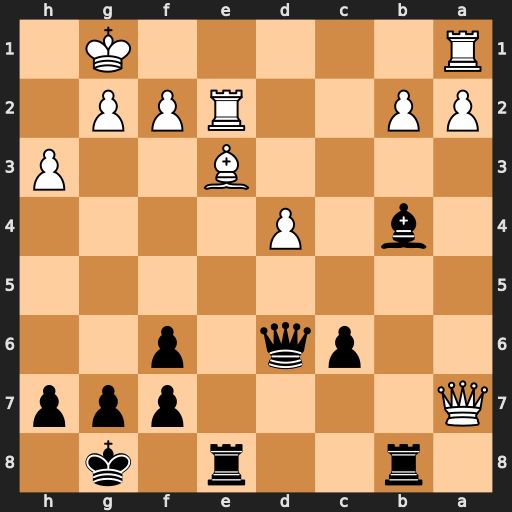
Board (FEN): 1r2r1k1/Q4ppp/2pq1p2/8/1b1P4/4B2P/PP2RPP1/R5K1
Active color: b
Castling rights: -
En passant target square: -
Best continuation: Ra8 Bd2 Bxd2 Rxe8+ Rxe8